Question:
Curve goes sometimes outside the box. I tried to play with margins and height to give it more space but couldn't get my way arround it..
Any ideas fellas ?
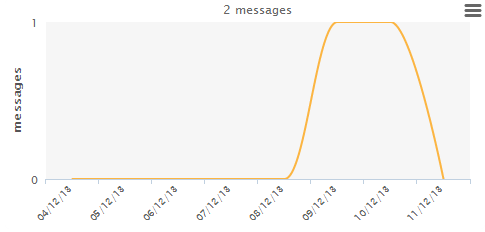
Answer: Try setting different values for yAxis 'max' parameter. For example, set it to 2 or some greater value:
'''
yAxis: {
title: {
text: 'messages'
},
labels: {
y: 20
},
min: 0,
max: 2,
...
'''